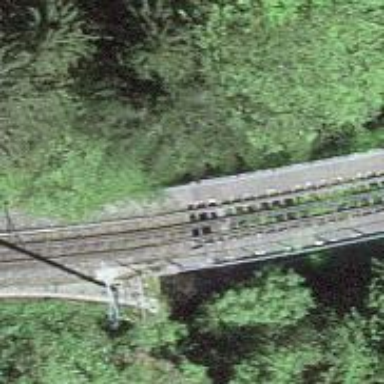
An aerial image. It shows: Single railway track with electrified contact line.